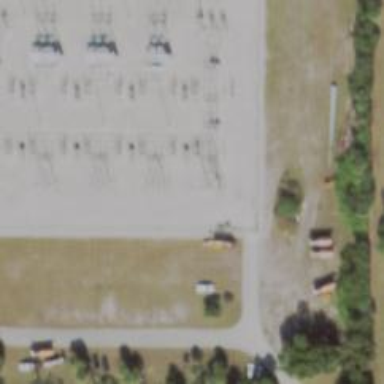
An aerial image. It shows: Switch used for power control.